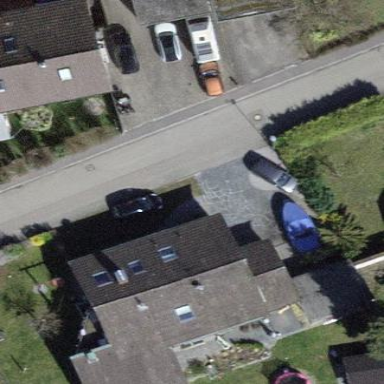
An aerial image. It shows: Detached building with gabled roof.